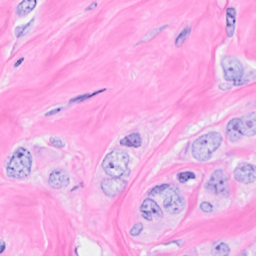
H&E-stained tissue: Breast